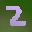
Label: 2